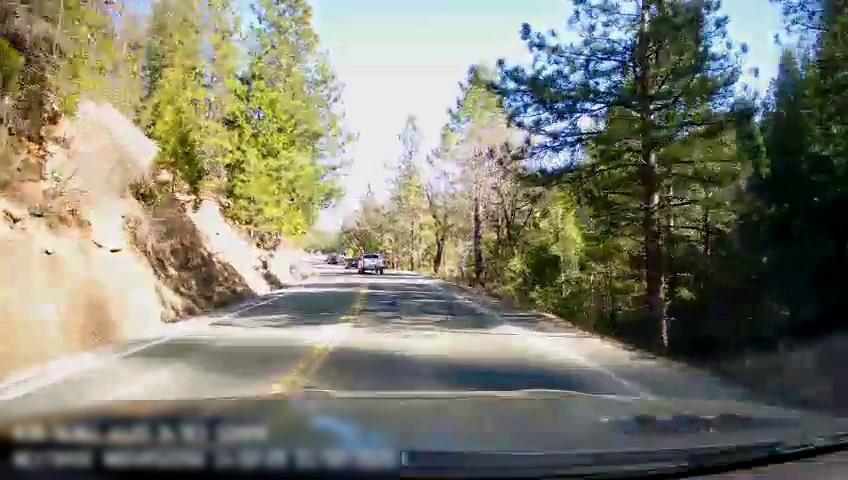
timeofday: Day
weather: Sunny
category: Drivable Space
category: Drivable Space
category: Vehicles | Truck
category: Vehicles | Car
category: Lanes | Opposite Lane
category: Lanes | Current Lane
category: Lanes | Opposite Lane
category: Lanes | Current Lane